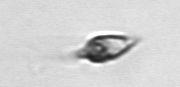
Label: Oxytoxum